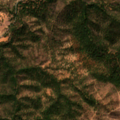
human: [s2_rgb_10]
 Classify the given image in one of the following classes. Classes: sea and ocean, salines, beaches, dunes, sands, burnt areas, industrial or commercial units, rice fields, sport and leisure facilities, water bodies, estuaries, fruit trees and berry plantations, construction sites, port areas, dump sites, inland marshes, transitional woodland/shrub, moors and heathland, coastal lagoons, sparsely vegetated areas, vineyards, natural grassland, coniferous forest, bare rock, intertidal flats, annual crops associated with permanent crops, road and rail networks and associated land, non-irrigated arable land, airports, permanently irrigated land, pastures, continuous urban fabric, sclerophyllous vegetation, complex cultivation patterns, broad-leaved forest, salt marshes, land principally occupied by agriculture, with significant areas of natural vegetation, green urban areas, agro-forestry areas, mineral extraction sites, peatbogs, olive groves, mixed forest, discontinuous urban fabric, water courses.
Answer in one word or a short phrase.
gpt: broad-leaved forest, sclerophyllous vegetation